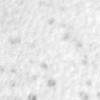
Label: no_change